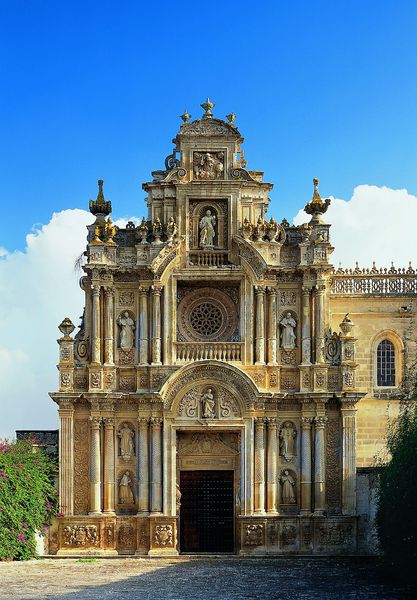
Titel: Kartause Santa Maria de la Defensión
Standort: Jerez de la Frontera, S. Maria de la Defensión (EU - E - Andalusien)
Schlagwörter: baum, blau, himmel, schatten, gelb, grün, fenster, licht, säule, säulen, weiss, dach, rose, wolke, stein, kirche, rund, fassade, giebel, platz, figuren, church, columns, tor, foto, eingang, rundfenster, balustrade, mosaik, portal, skulpturen, statuen, sandstein, obergaden, rosette, geschosse, baroque, spain, tympanon, statues, catholic, is, south-america, jesuitic